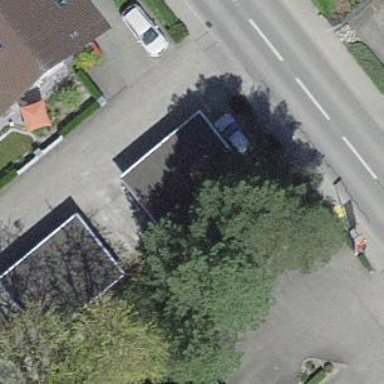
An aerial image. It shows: View of roof of building.